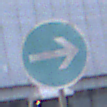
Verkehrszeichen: VorgeschriebeneFahrtrichtungHierRechts
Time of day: SunriseSunset
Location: Outdoor (Urban)
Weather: PartlyCloudy
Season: NotSpecified
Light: Natural